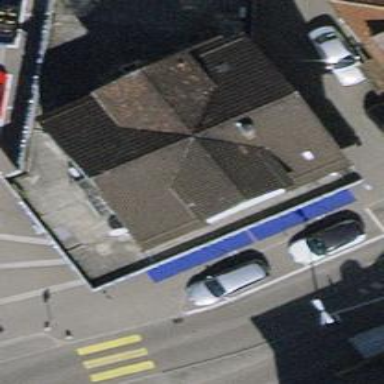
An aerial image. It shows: Pharmacy providing healthcare services.